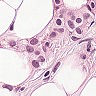
Metastatic tissue present: yes